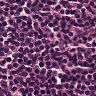
Metastatic tissue present: no